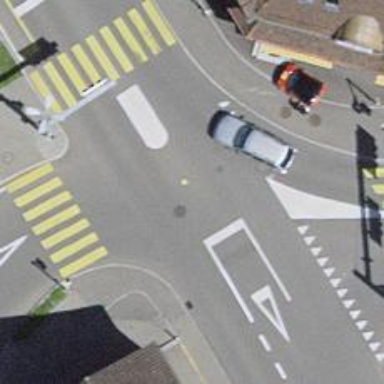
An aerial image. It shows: Road with traffic signals.